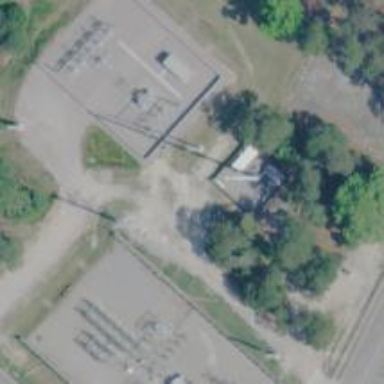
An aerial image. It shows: Power pole.